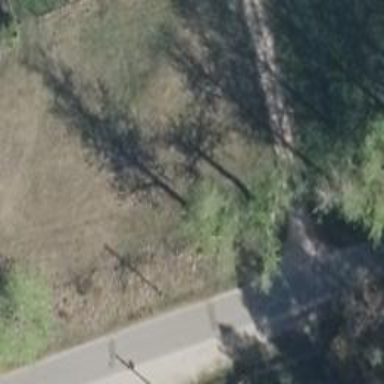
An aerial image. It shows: Evergreen needle-leaved tree.